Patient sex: F
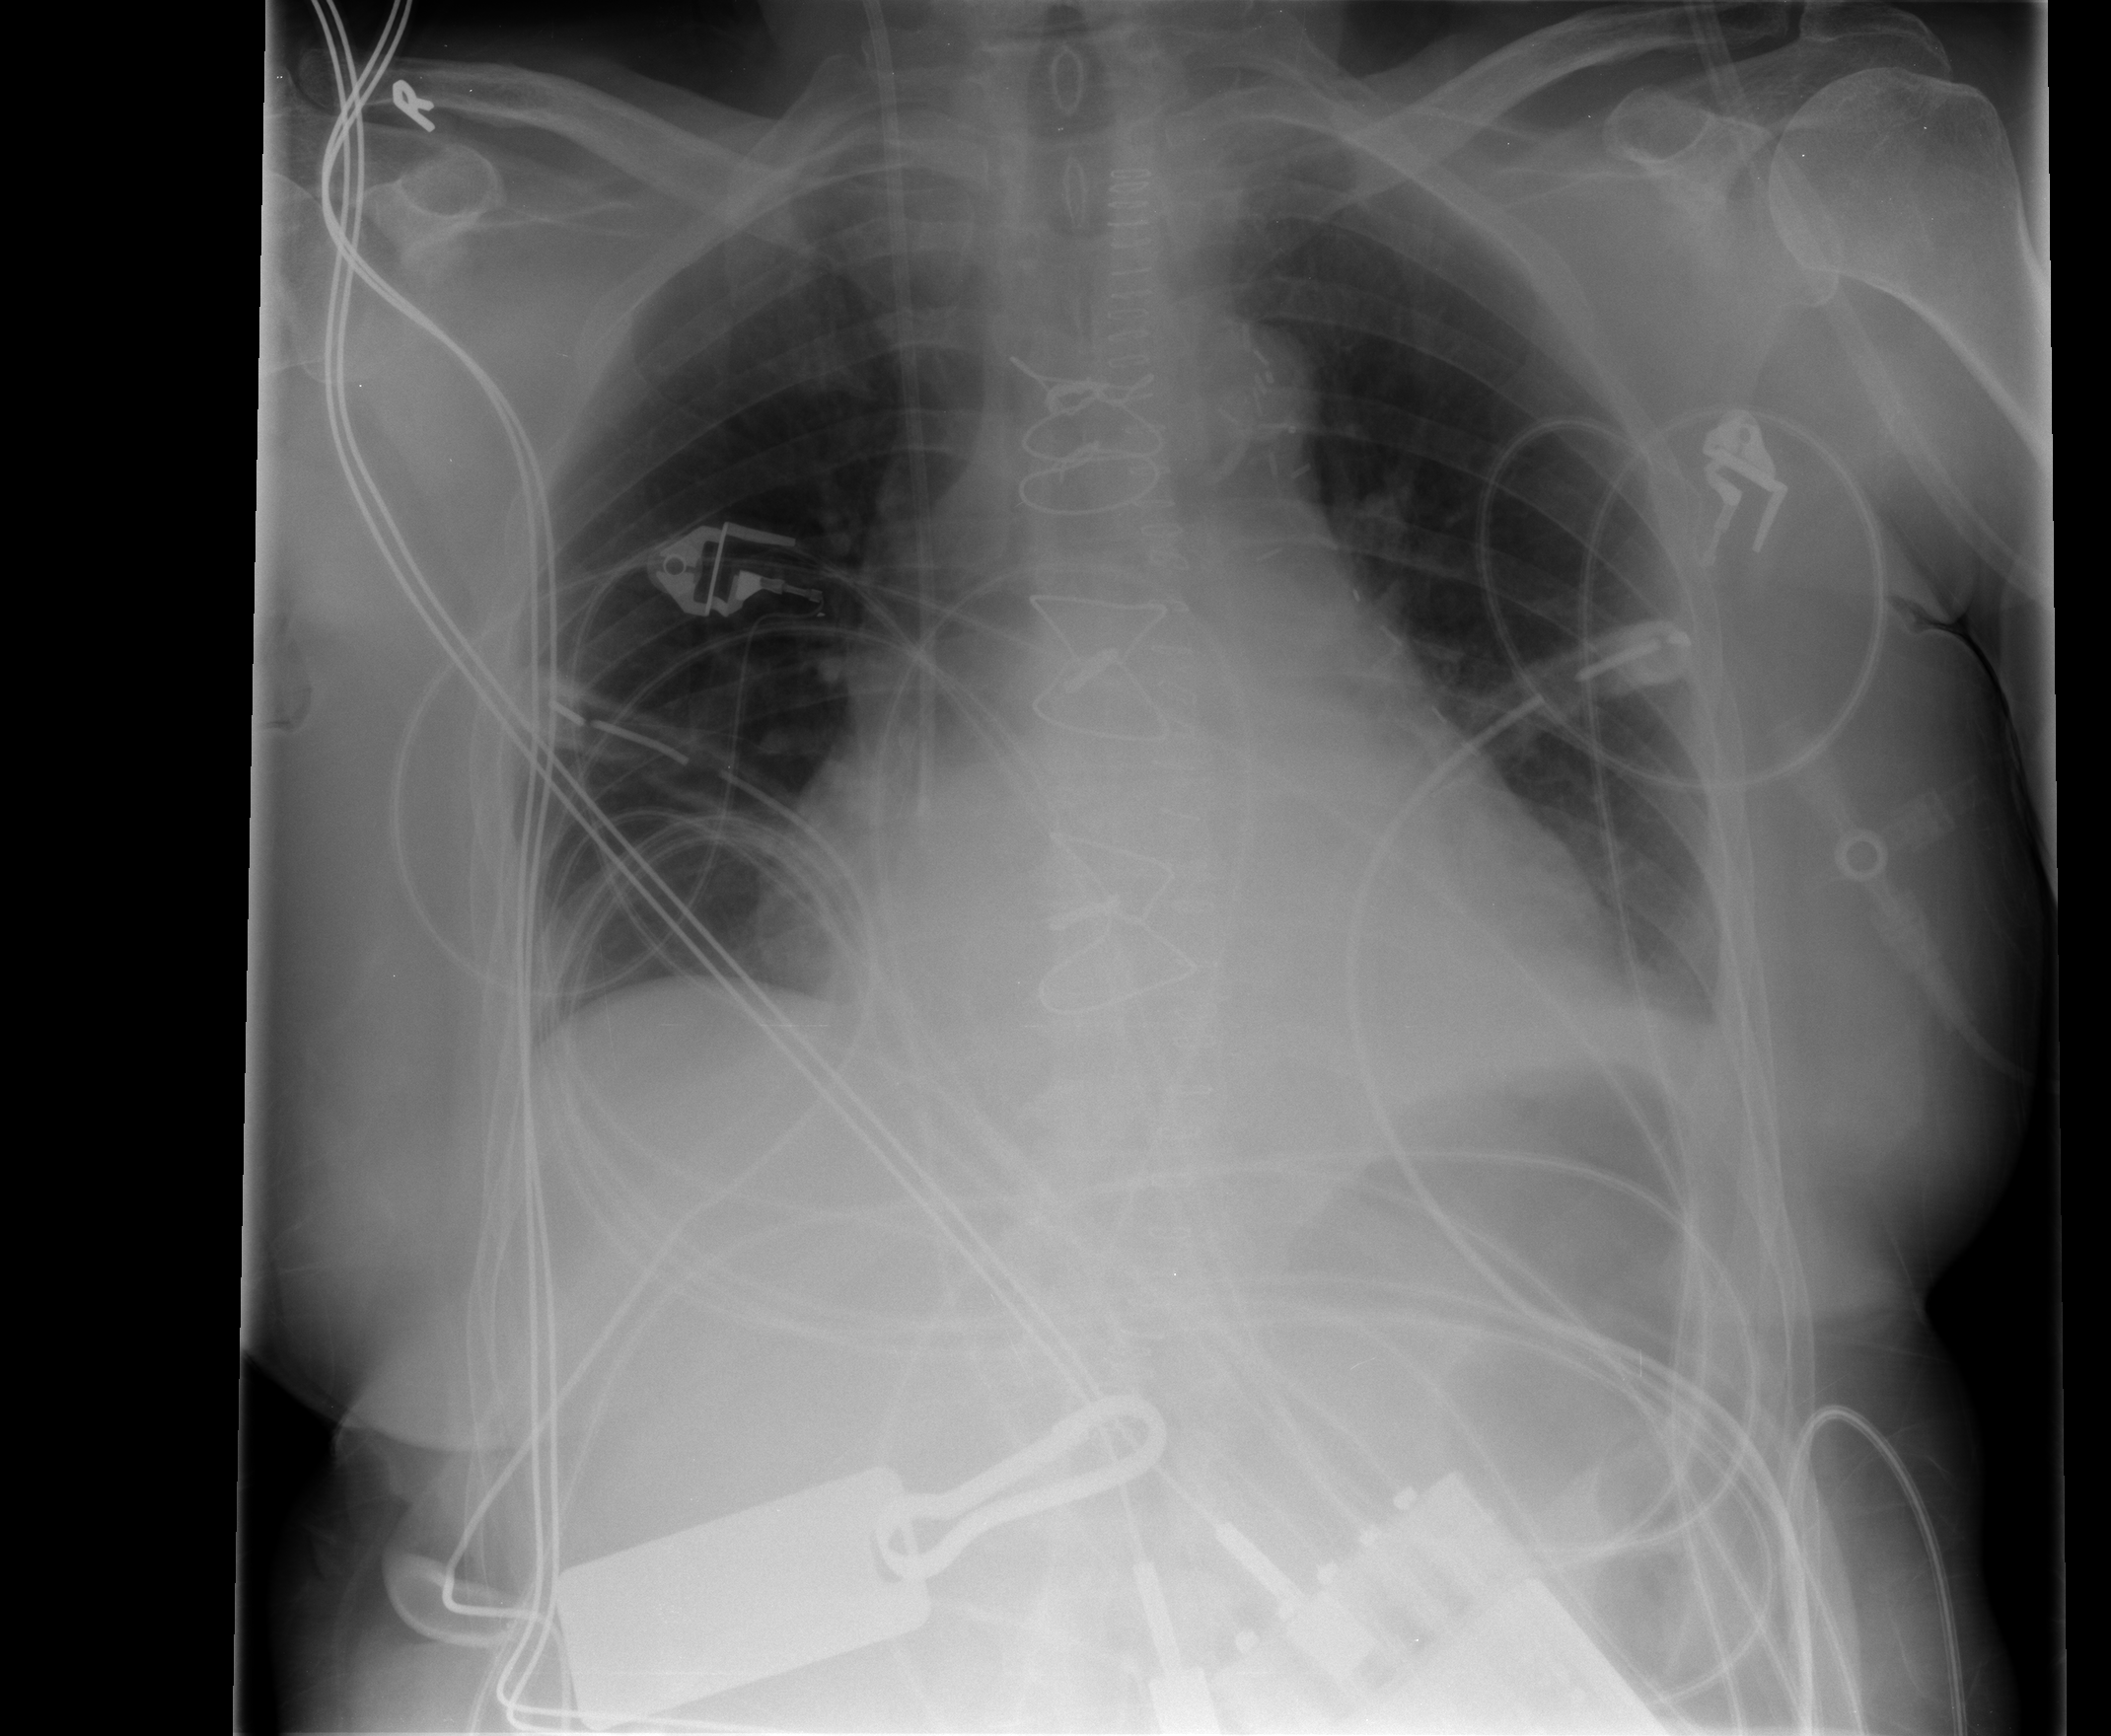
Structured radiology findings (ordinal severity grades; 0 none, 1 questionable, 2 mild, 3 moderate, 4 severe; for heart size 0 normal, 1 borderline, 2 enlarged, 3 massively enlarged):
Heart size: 2
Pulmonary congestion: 1
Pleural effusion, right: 0
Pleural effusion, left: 1
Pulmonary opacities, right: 0
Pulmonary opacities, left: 0
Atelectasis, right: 0
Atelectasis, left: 1